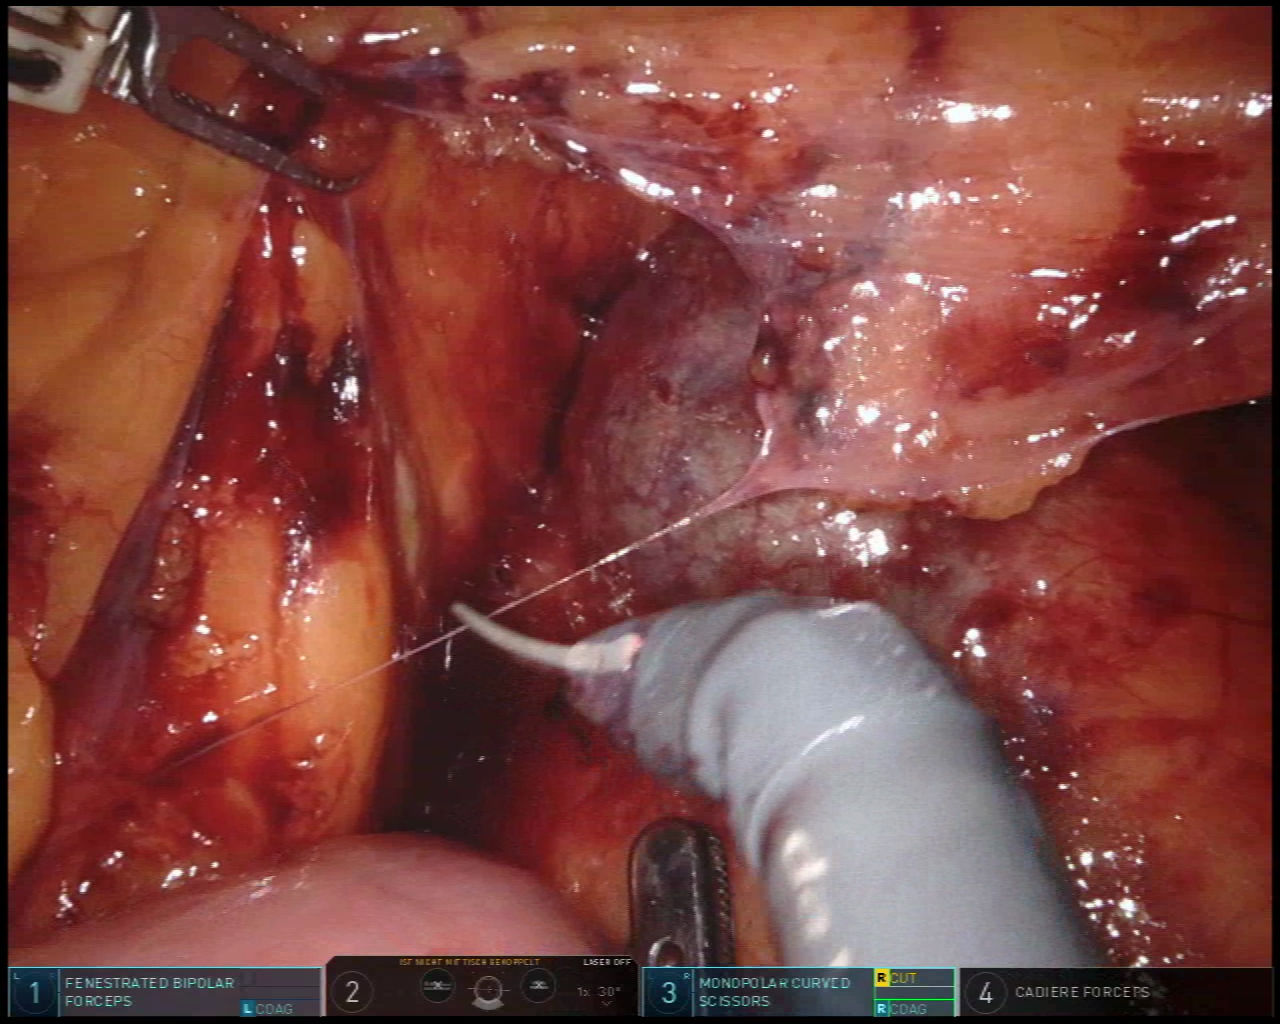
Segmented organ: pancreas
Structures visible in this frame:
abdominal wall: no
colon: no
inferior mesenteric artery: no
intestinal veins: no
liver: no
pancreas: yes
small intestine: yes
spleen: no
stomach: no
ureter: no
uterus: no
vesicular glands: no